Current action and preconditions to check: trajectory_clear

Your task: For each precondition in the list above, predict whether it will hold at this action.

Consider the current scene as observed from the mobile robot's camera, and analyze the predicted future states of all dynamic agents (e.g., people, animals, vehicles, or any moving entities) within the NEXT SECOND.

IMPORTANT: Only answer "very likely" if you are absolutely certain—based on strong, clear evidence—that a dynamic agent will violate the precondition in the predicted future state. Do NOT answer "very likely" for unlikely, ambiguous, or low-probability risks.

Ask yourself for each precondition: Is there a high probability, with clear and convincing evidence, that the predicted future states of any dynamic agent will interfere with the predicted future state of the currently executing action within the NEXT SECOND, causing that precondition to fail?

Assess the risk level based on these predictions. Use "likely" or "very likely" if motions create a clear risk of interference.

Use "neutral" or "improbable" if agents are nearby but their predicted paths are clearly diverging or non-conflicting.

Failure Risk Categories: "very improbable", "improbable", "neutral", "likely", "very likely"

Answer Format: Output ONLY the probability_of_failure value from these categories: "very improbable", "improbable", "neutral", "likely", "very likely"

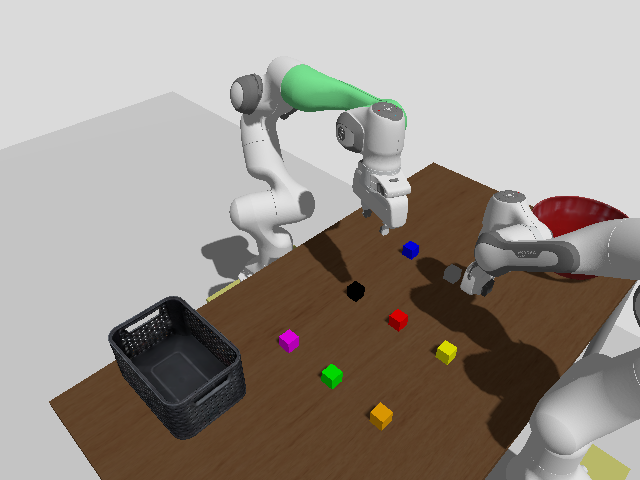

Answer: improbable